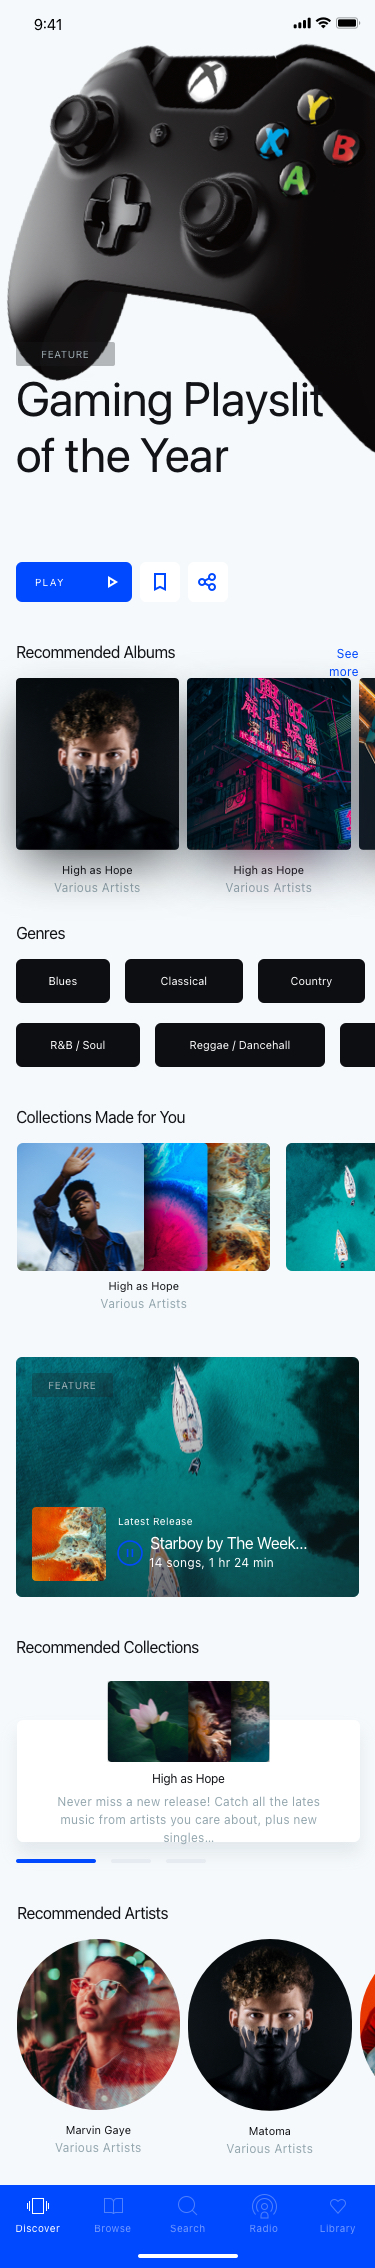
Text in this UI design:
Genres
Collections Made for You
Recommended Albums
See more
Recommended Collections
Recommended Artists
Gaming Playslit of the Year